【题型】填空题　【知识点】解析几何　【难度】easy
在平面直角坐标系$xOy$中，“直线$y=x+b$, $b \in R$与曲线$x=\sqrt{1-y^2}$相切”的充要条件是\underline{\hspace{3cm}}.
【解答】
\noindent 【答案】$b=-\sqrt{2}$

\vspace{1em}

\noindent 【分析】由题意，作图，根据直线与圆的位置关系，可得答案.

\vspace{1em}

\noindent 【详解】由曲线$x=\sqrt{1-y^2}$，可得$x^2+y^2=1$ ($x \geqslant 0$)，

\noindent 表示以原点为圆心，半径为$r=1$的右半圆，

\noindent $y=x+b$是倾斜角为$\dfrac{\pi}{4}$的直线与曲线$x=\sqrt{1-y^2}$相切，

\noindent 则圆心到直线的距离等于半径，即$d=r$，

\noindent 所以$d=\dfrac{|b|}{\sqrt{2}}=1$，结合图象可得$b=-\sqrt{2}$.

\vspace{1em}

\noindent 故答案为：$b=-\sqrt{2}$.

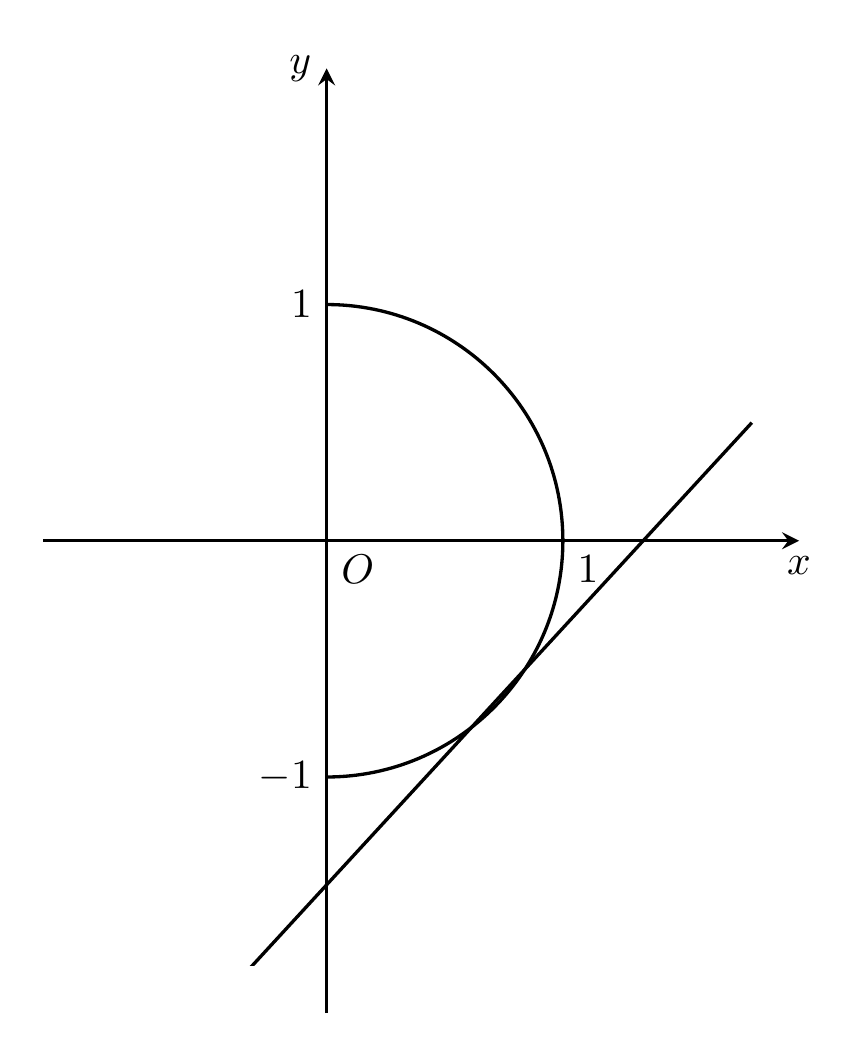